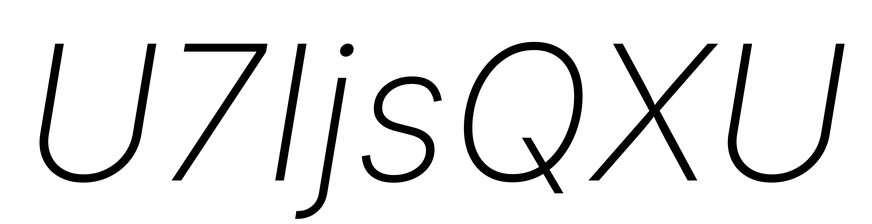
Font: Inter-Italic_ExtraLight_Italic